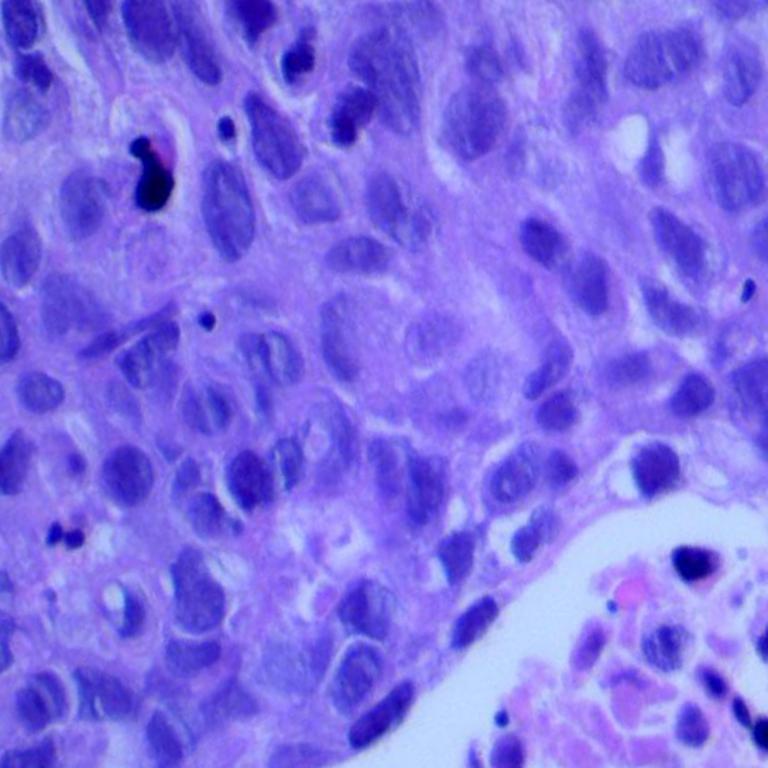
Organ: lung
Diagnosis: squamous carcinomas